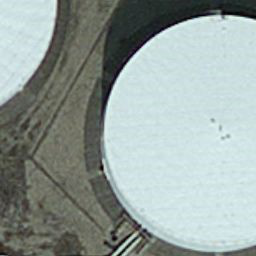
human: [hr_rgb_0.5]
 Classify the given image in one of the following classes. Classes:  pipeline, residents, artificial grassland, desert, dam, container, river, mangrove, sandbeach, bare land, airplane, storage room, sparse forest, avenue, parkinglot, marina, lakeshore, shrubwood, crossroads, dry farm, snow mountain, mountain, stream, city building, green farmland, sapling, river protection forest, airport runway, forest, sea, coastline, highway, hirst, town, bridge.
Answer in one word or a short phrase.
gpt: storage room